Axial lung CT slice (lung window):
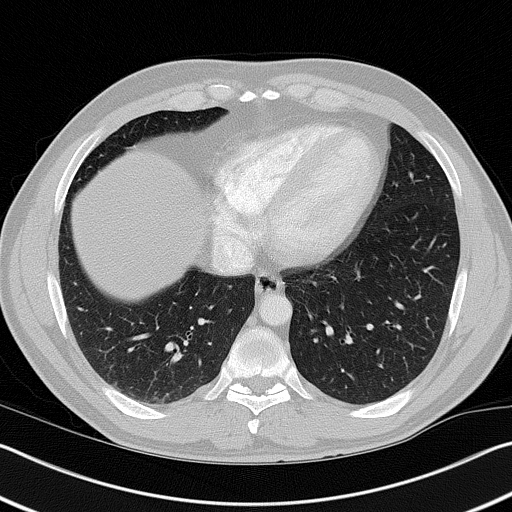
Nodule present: no